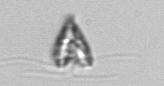
Label: Pyramimonas_longicauda